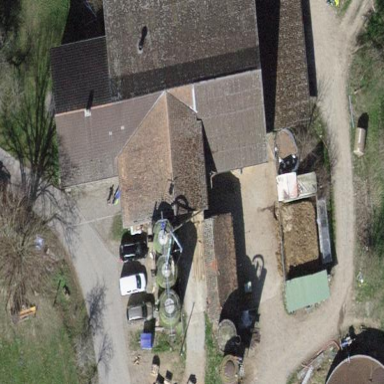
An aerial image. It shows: Farmyard area.